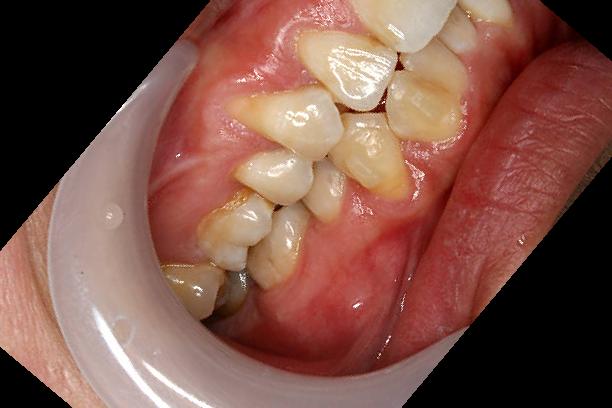
Condition: Gingivitis